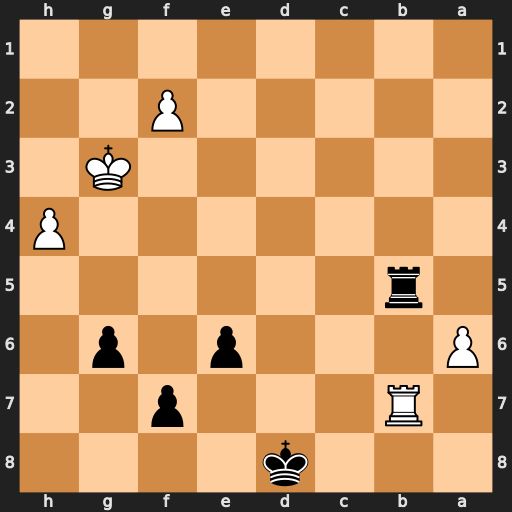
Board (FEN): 3k4/1R3p2/P3p1p1/1r6/7P/6K1/5P2/8
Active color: b
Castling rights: -
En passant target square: -
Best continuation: Rxb7 axb7 Kc7 Kg4 f6 h5 f5+ Kg3 gxh5